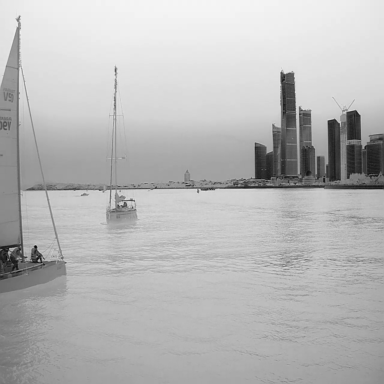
There are four objects shown in the infrared image, including two sailboats, a bulk_carrier, and a container_ship.